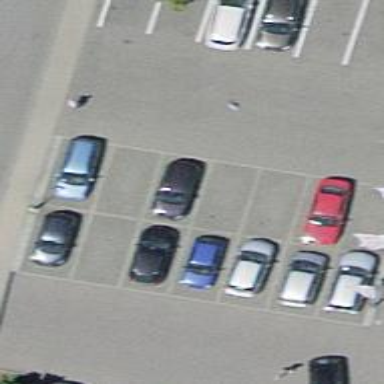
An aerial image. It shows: Asphalt parking aisle road for service vehicles.